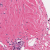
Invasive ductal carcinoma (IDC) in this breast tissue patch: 0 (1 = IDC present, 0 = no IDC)